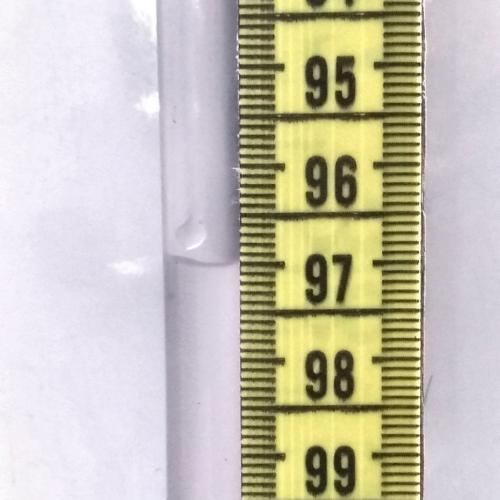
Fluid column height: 97.0 cm